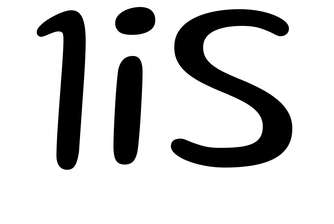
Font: Gluten_Light